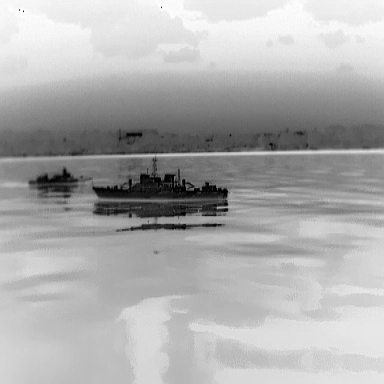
There are two warships in the infrared image.